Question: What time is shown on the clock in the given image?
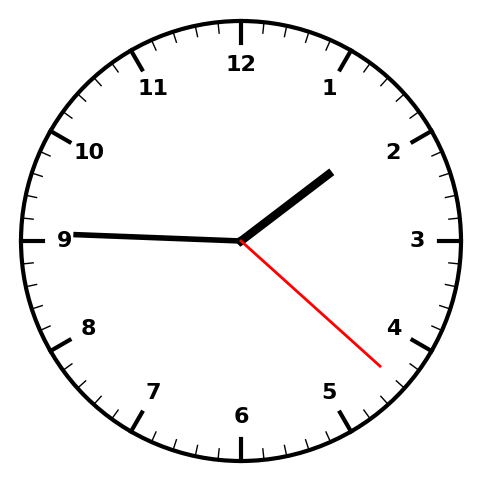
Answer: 01:45:22